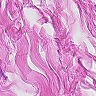
Metastatic tissue present: no